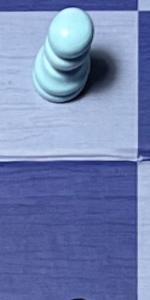
Label: Empty